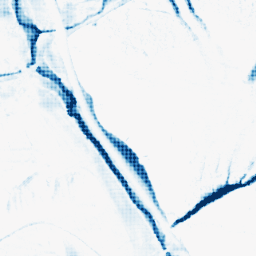
Category: morphological
Decomposition family: morphological_ellipse
Decomposition parameters: operation: closing
width: 10
height: 30
Upsampling method: sinc_hamming
Upsampling parameters: scale: 4
kernel_size: 4
Upsampling scale: 4